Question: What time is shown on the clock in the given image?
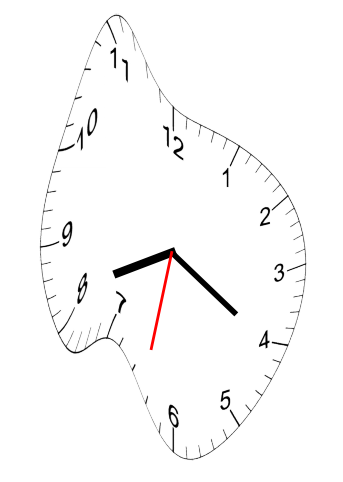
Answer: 08:20:32